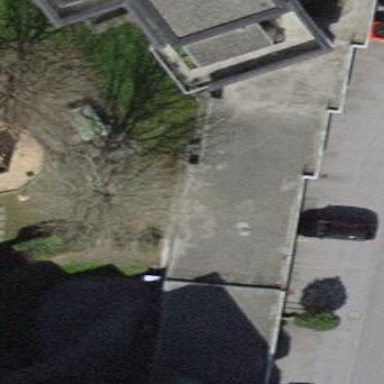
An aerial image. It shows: Group of garages.